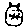
Label: cat